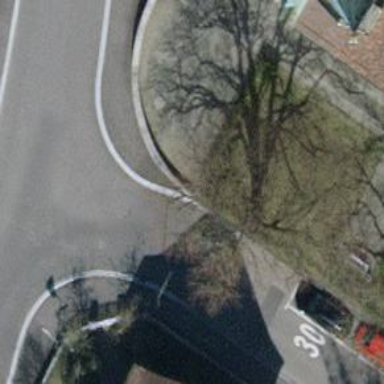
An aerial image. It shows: Kerb serving as barrier.